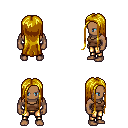
a pixel art fantasy rpg character, male body template, human, dark skin, brown pirate shirt, gold greaves, blonde extra-long hairstyle, four views (front, back, left, right), 2x2 character sprite sheet, small pixel art, hard edges, no anti-aliasing